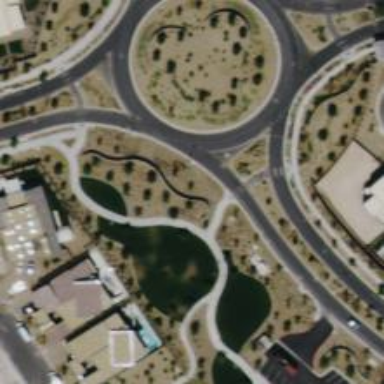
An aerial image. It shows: Tertiary road leading to roundabout.